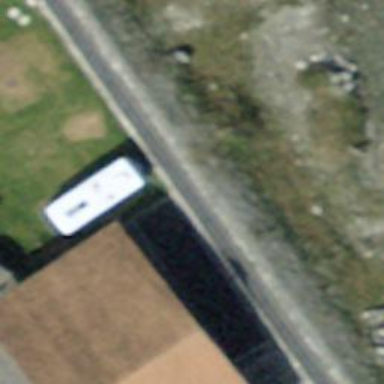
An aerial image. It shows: Barn.